Field crop: maize
Growth stage: 2
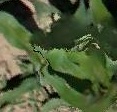
Species: maize